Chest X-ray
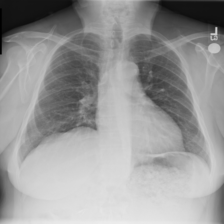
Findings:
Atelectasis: negative
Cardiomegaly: negative
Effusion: negative
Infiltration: negative
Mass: negative
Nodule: negative
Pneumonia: negative
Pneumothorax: negative
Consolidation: negative
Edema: negative
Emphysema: negative
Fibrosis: negative
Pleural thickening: negative
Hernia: negative